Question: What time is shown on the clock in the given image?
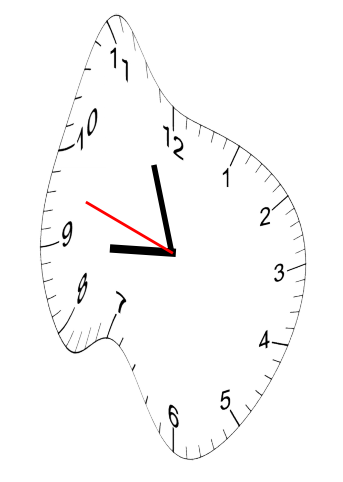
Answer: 08:56:48